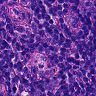
Metastatic tissue present: no